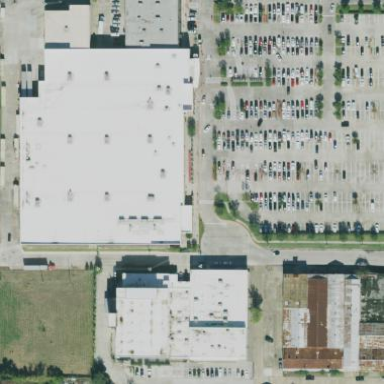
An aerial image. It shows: Retail building housing department store.